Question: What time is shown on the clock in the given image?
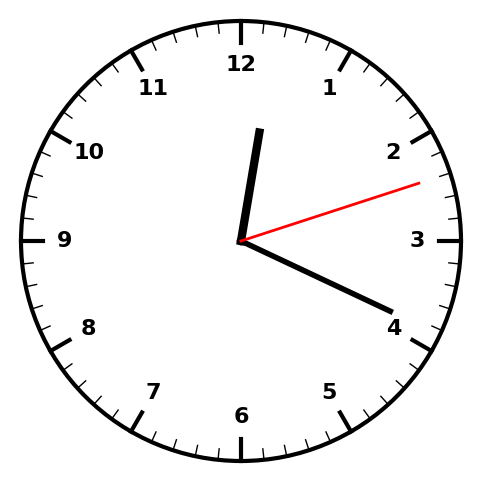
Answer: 12:19:12